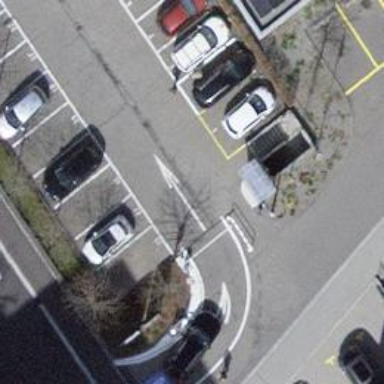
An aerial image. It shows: Lift gate barrier.